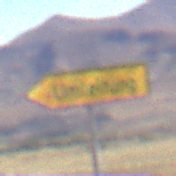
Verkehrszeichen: UmleitungswegweiserLinksweisend
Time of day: Midday
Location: Outdoor (Nature)
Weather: Clear
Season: NotSpecified
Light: Natural